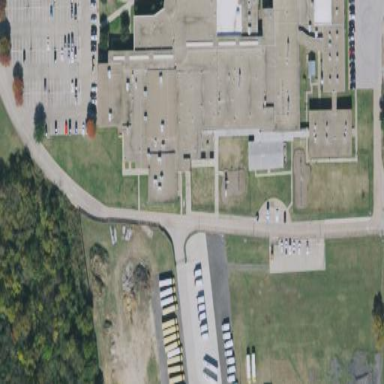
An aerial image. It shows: School.